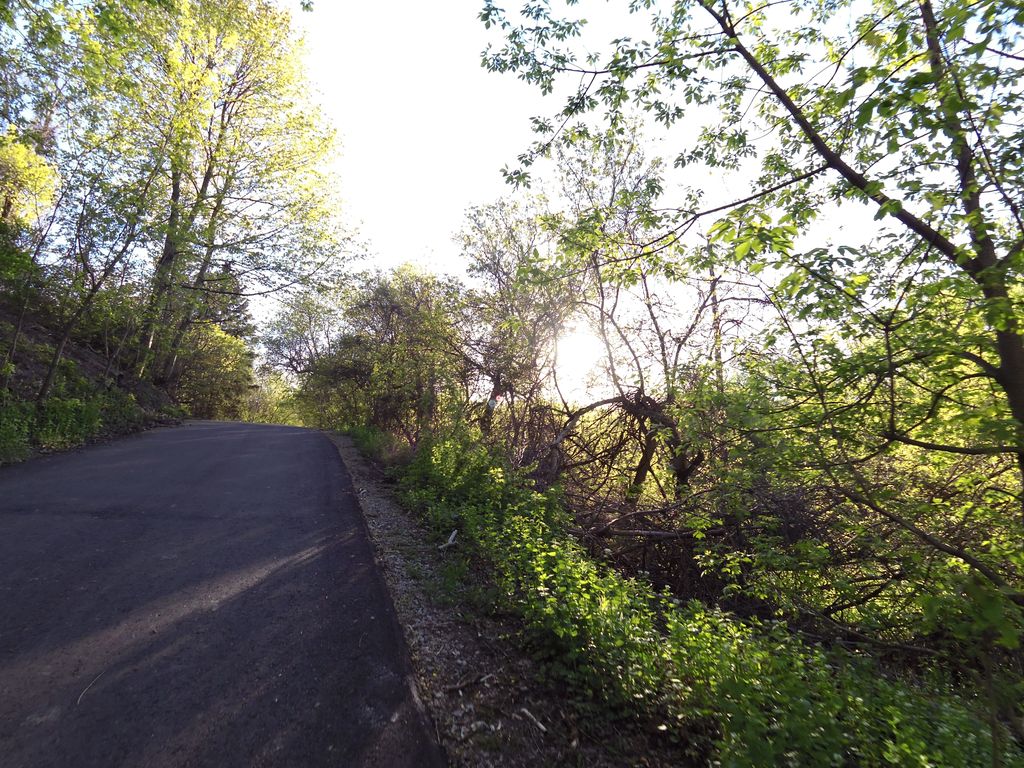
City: toronto